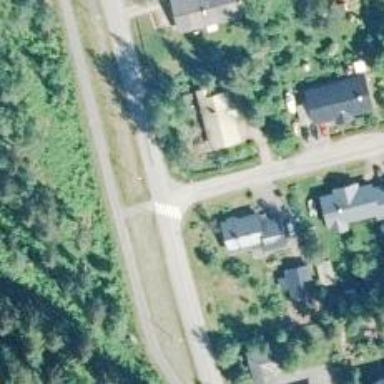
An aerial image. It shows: Road with "give way" sign.